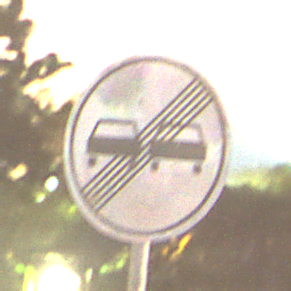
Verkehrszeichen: EndeUeberholverbot
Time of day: Night
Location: Outdoor (Suburban)
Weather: Clear
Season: NotSpecified
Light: Artificial